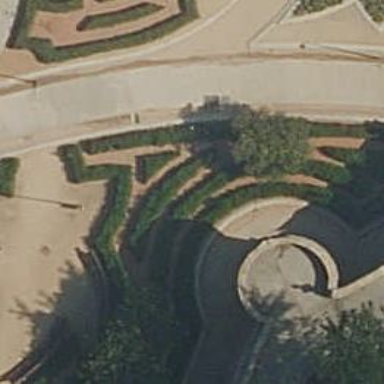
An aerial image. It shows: Hedge acting as barrier.